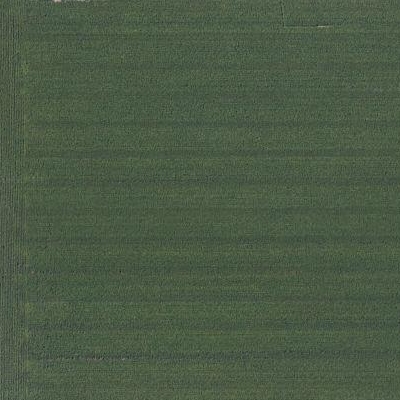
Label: Field